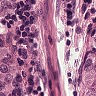
Metastatic tissue present: yes